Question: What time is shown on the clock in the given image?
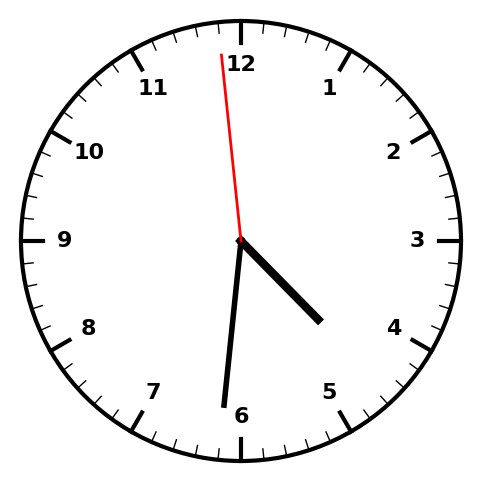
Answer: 04:30:59